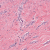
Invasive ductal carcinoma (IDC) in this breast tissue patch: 0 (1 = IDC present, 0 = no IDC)